Interaction volume radius: 10 \u00c5
Interaction volume height: 25 \u00c5
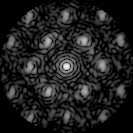
Disorder parameter: 0.4622